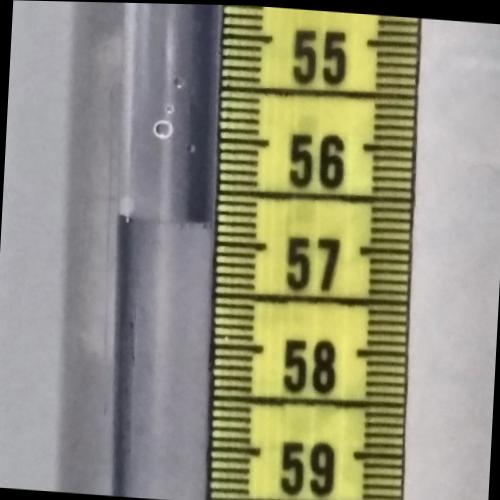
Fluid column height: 56.8 cm